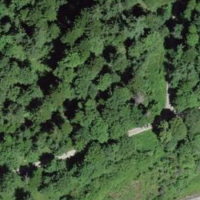
EUNIS habitat code: 41
Species observed at this site:
Pandemis heparana